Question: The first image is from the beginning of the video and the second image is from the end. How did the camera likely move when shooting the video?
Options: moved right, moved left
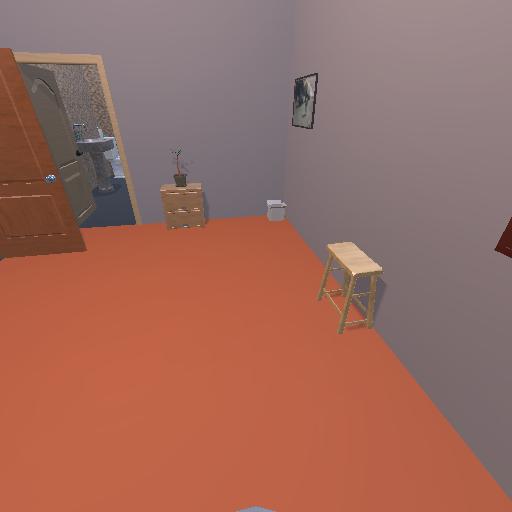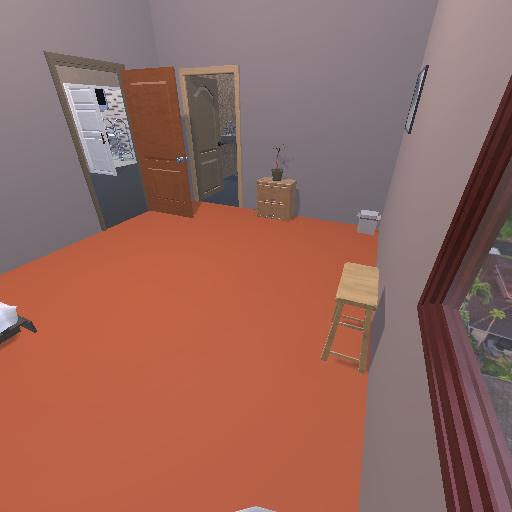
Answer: moved right